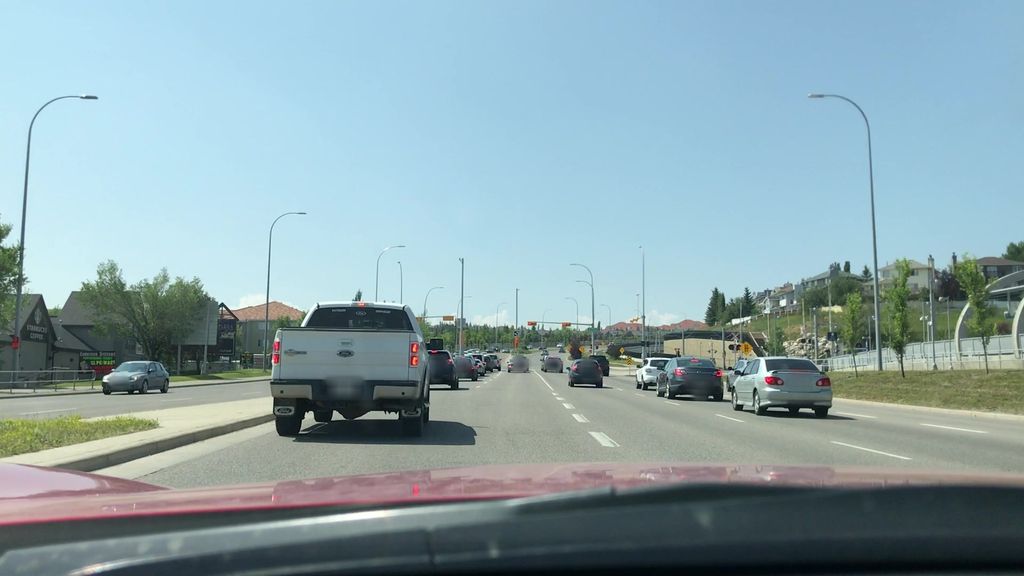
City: calgary